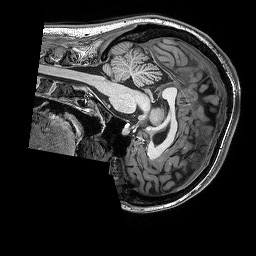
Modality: T1w
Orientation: sagittal
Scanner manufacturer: siemens
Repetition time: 2.5 s
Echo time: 0.00341 s